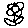
Label: flower